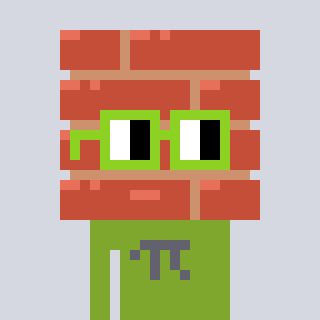
a pixel art character with square light green glasses, a wall-shaped head and a slimegreen-colored body on a cool background